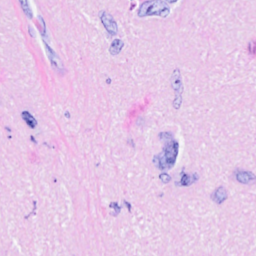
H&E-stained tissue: Breast